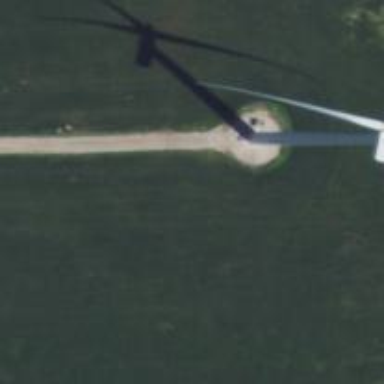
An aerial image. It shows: Industrial building with wind turbine generator. The generator is horizontal axis wind turbine.